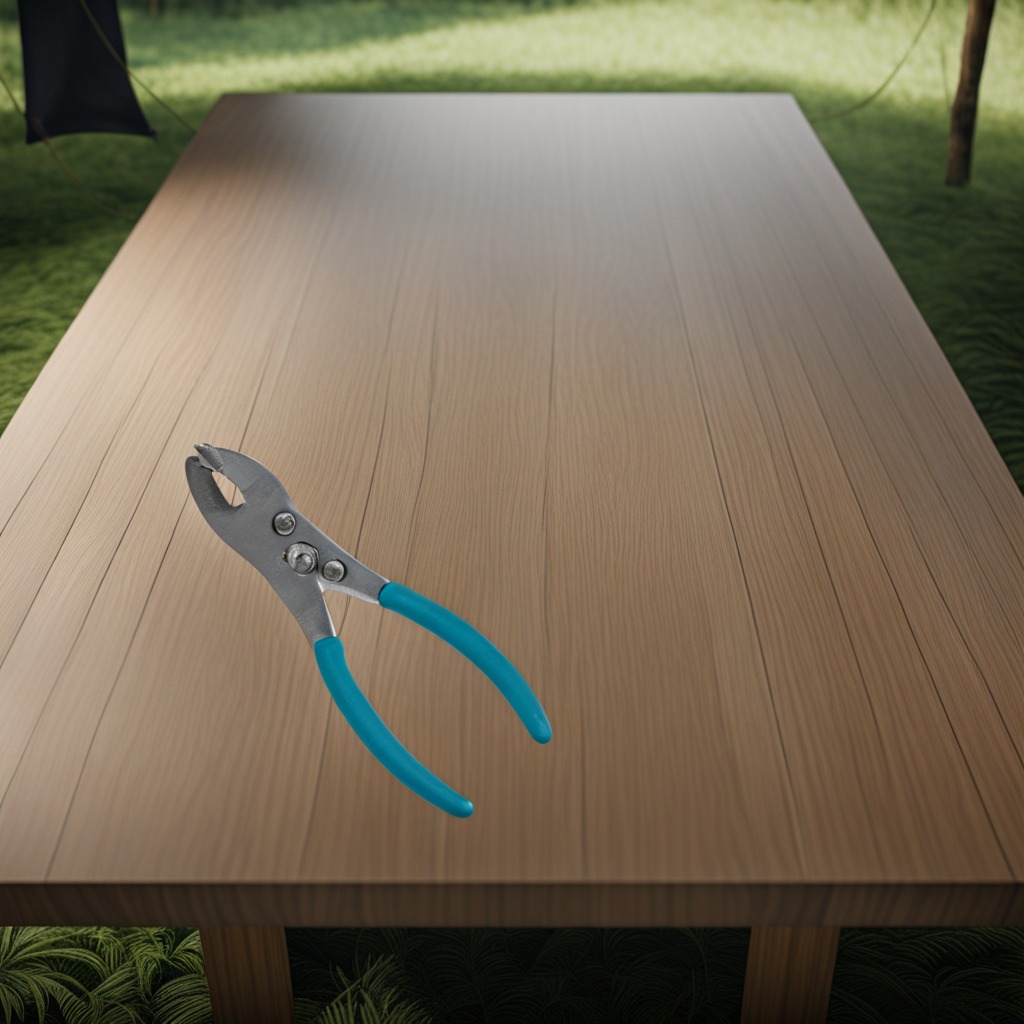
A plier is lying on the table.